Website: apple
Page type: payment
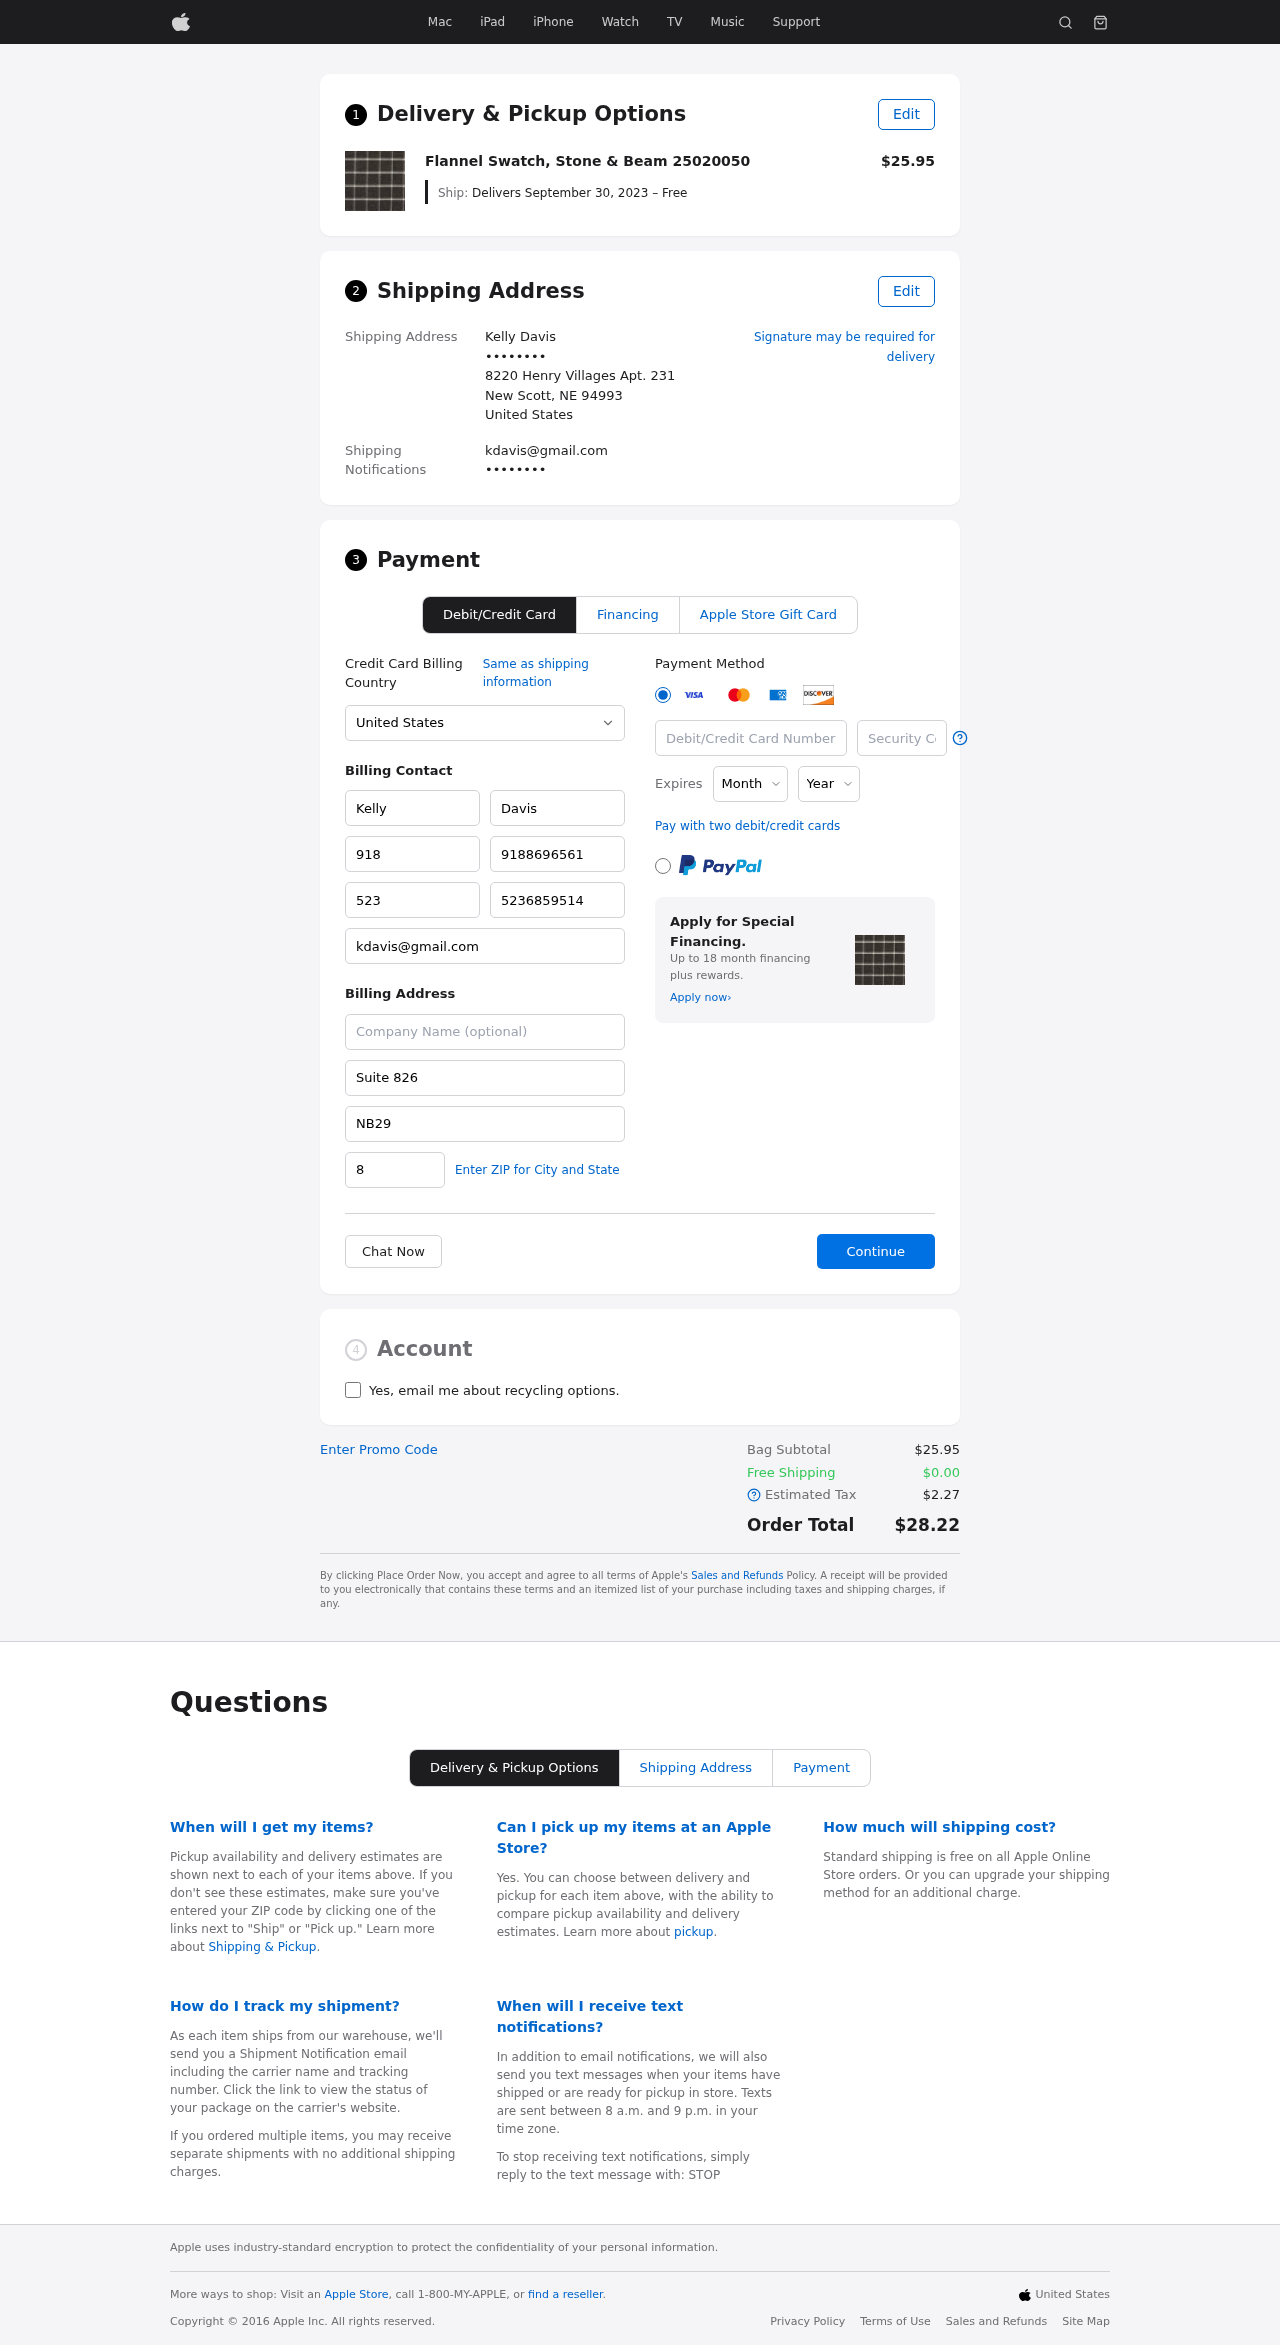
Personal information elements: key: PII_CARD_CVV
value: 491
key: PII_CARD_EXPIRY_MONTH
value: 10
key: PII_CARD_EXPIRY_YEAR
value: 30
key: PII_CARD_NUMBER
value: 6011 9500 1680 9410
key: PII_CITY_STATE_ZIP
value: New Scott, NE 94993
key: PII_COUNTRY
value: United States
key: PII_EMAIL
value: kdavis@gmail.com
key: PII_EMAIL2
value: kdavis@gmail.com
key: PII_FIRSTNAME
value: Kelly
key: PII_FULLNAME
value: Kelly Davis
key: PII_LASTNAME
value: Davis
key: PII_PHONE3
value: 9188696561
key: PII_PHONE_ALT
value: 5236859514
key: PII_PHONE_ALT_AREA
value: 523
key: PII_PHONE_AREA
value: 918
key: PII_POSTCODE2
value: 87128
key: PII_SECURITY_CODE
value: NB29
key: PII_STREET
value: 8220 Henry Villages Apt. 231
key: PII_STREET2
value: Suite 826
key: PII_PHONE
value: ••••••••
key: PII_PHONE2
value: ••••••••
Product elements: key: PRODUCT1_NAME
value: Flannel Swatch, Stone & Beam 25020050
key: PRODUCT1_PRICE
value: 25.95
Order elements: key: ORDER_DELIVERY_DATE
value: Delivers September 30, 2023 – Free
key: ORDER_SUBTOTAL
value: $25.95
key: ORDER_SHIPPING_COST
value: $0.00
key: ORDER_TAX
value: $2.27
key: ORDER_TOTAL
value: $28.22